Chest X-ray:
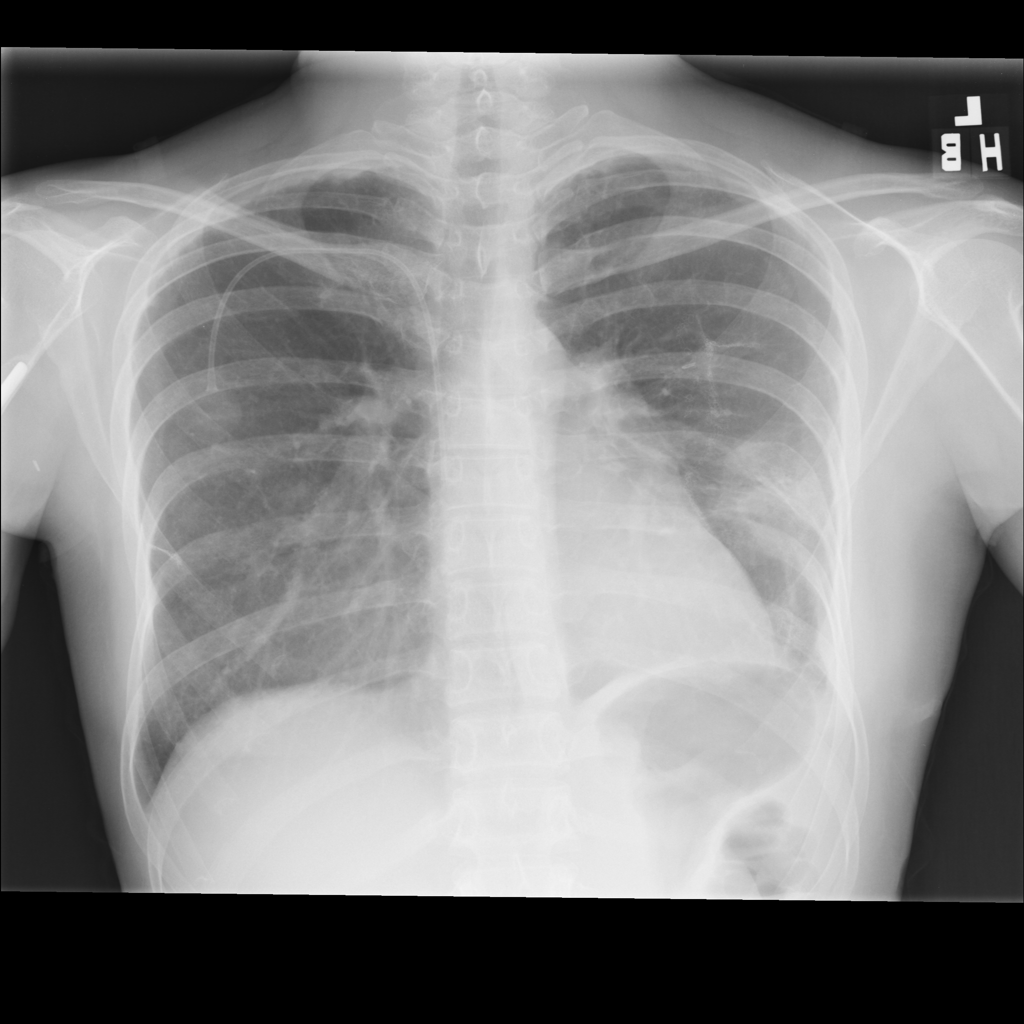
Findings: Consolidation, Mass, Effusion, Fibrosis
No abnormal finding: no